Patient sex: F
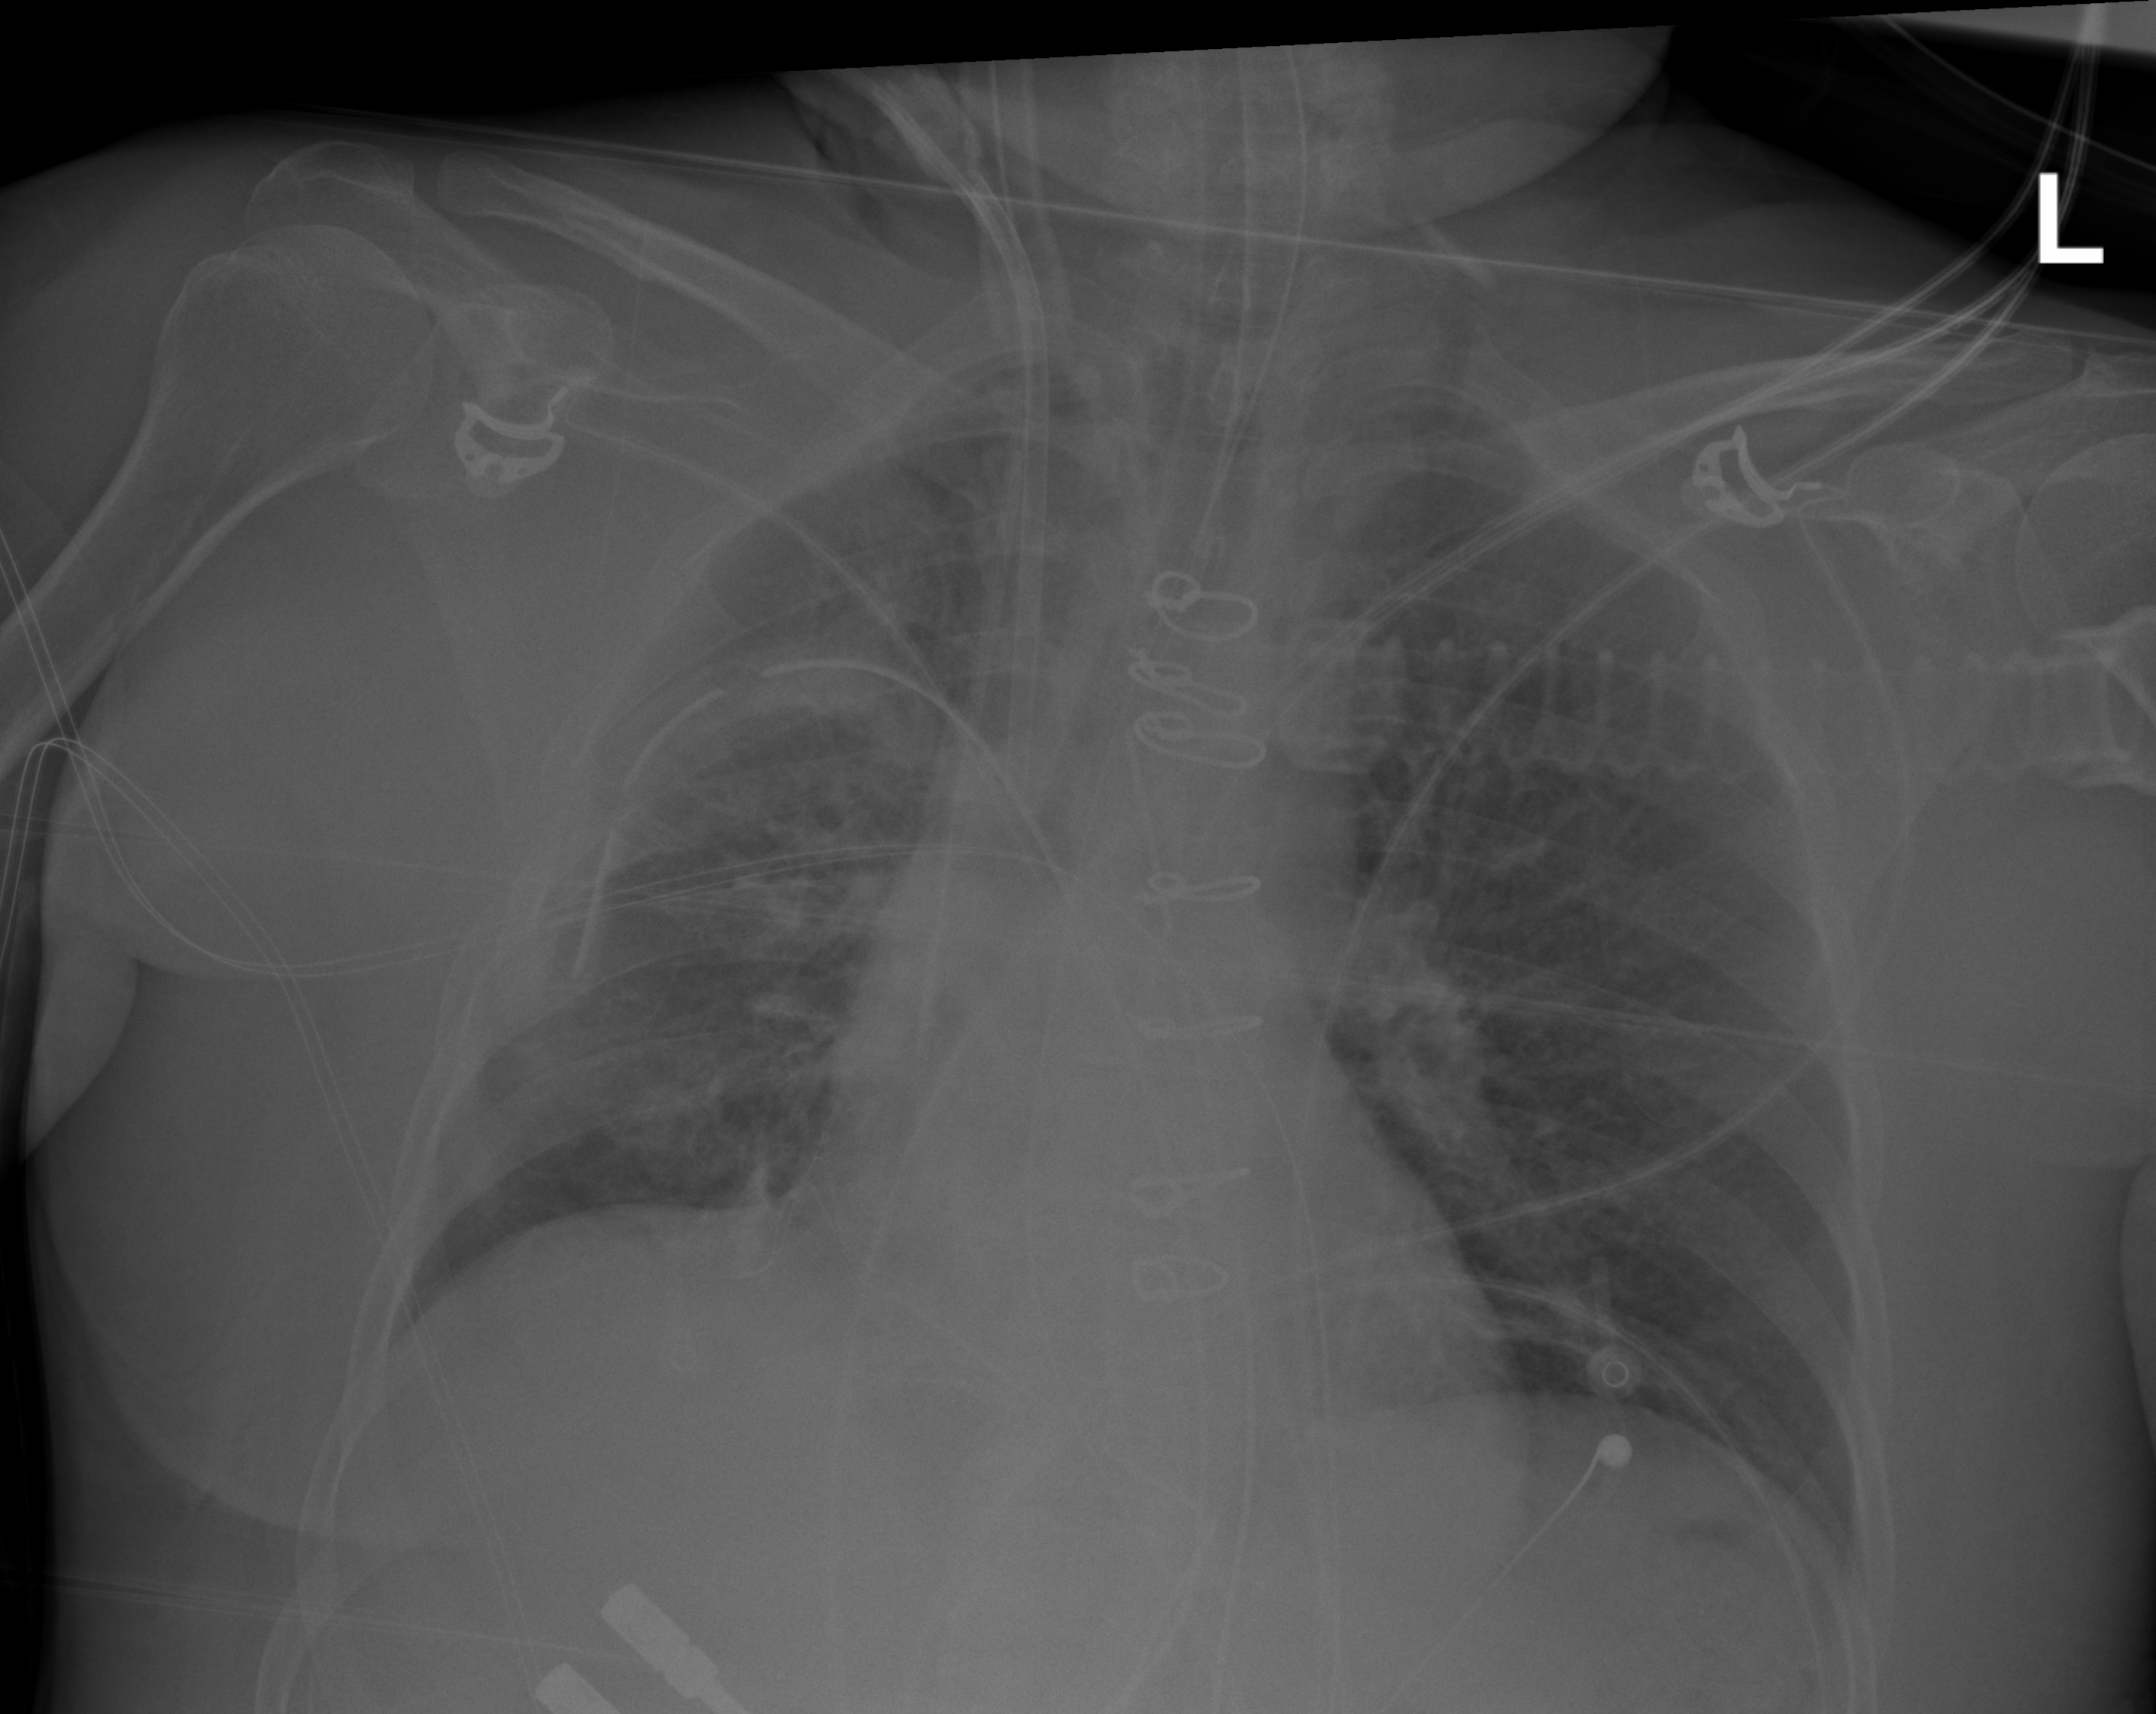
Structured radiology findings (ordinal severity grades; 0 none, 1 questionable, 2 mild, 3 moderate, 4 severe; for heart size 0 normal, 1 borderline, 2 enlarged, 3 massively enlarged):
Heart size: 0
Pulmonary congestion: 2
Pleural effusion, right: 0
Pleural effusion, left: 0
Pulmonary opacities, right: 1
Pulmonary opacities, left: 0
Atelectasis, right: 2
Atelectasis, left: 0